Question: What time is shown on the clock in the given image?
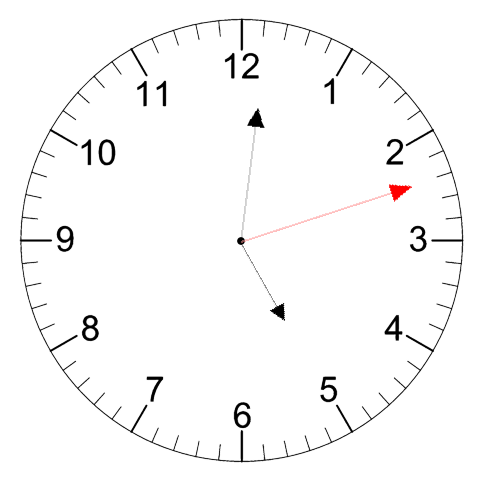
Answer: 05:01:12